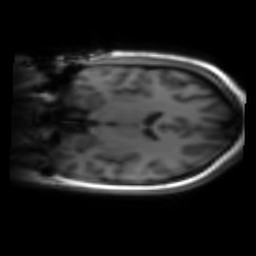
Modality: inplaneT1
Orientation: coronal
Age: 19
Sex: female
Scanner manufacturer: siemens
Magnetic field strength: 3 T
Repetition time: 1.2 s
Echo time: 0.00251 s